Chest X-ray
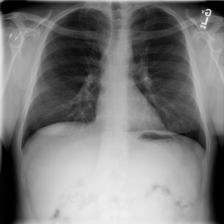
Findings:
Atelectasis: negative
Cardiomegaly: negative
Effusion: negative
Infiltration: negative
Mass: negative
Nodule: negative
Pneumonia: negative
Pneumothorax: negative
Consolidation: negative
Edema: negative
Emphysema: negative
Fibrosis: negative
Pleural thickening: negative
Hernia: negative